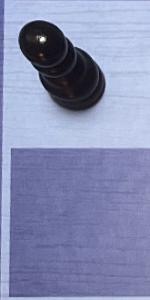
Label: Empty